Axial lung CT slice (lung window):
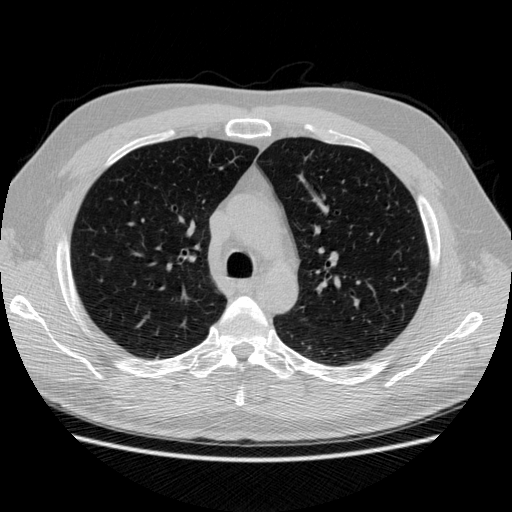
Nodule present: no